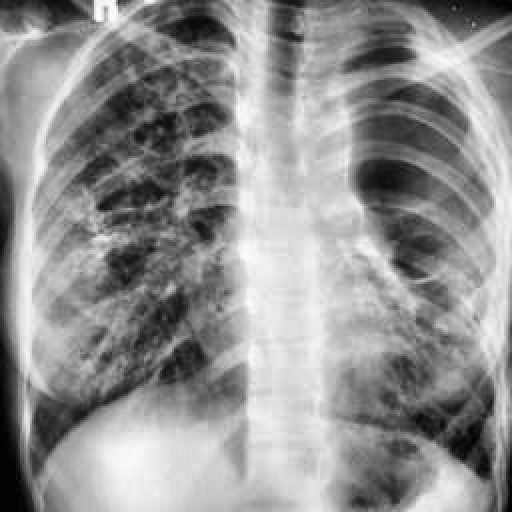
Finding: TUBERCULOSIS